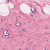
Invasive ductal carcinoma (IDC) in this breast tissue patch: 0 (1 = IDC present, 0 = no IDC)